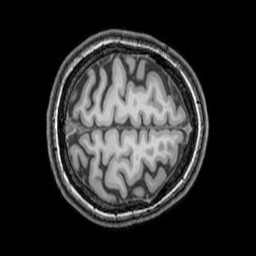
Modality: T1w
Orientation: axial
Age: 22
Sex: female
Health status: healthy
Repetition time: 0.081 s
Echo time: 0.037 s